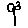
Label: flower